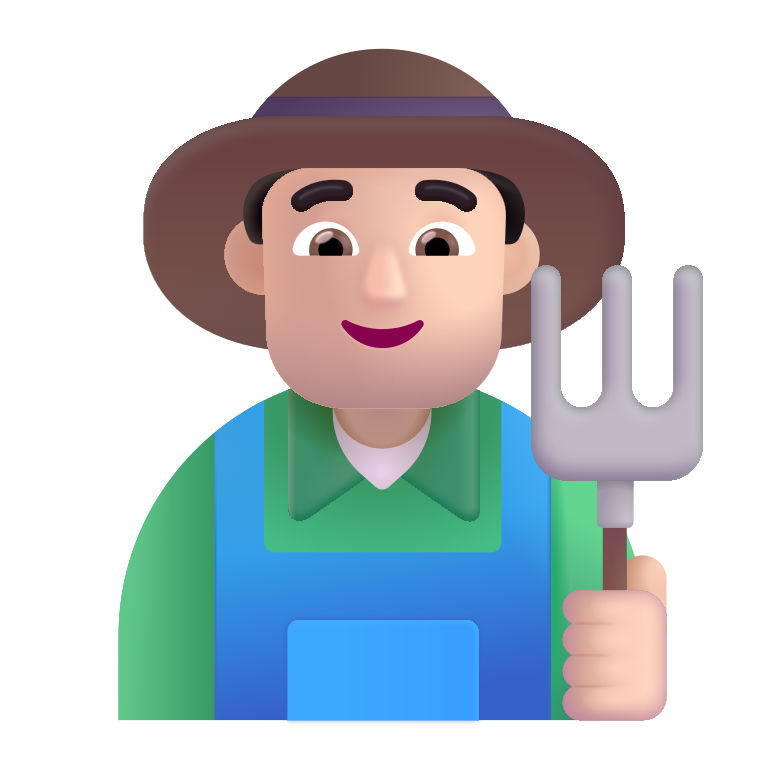
man farmer color light